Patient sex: M
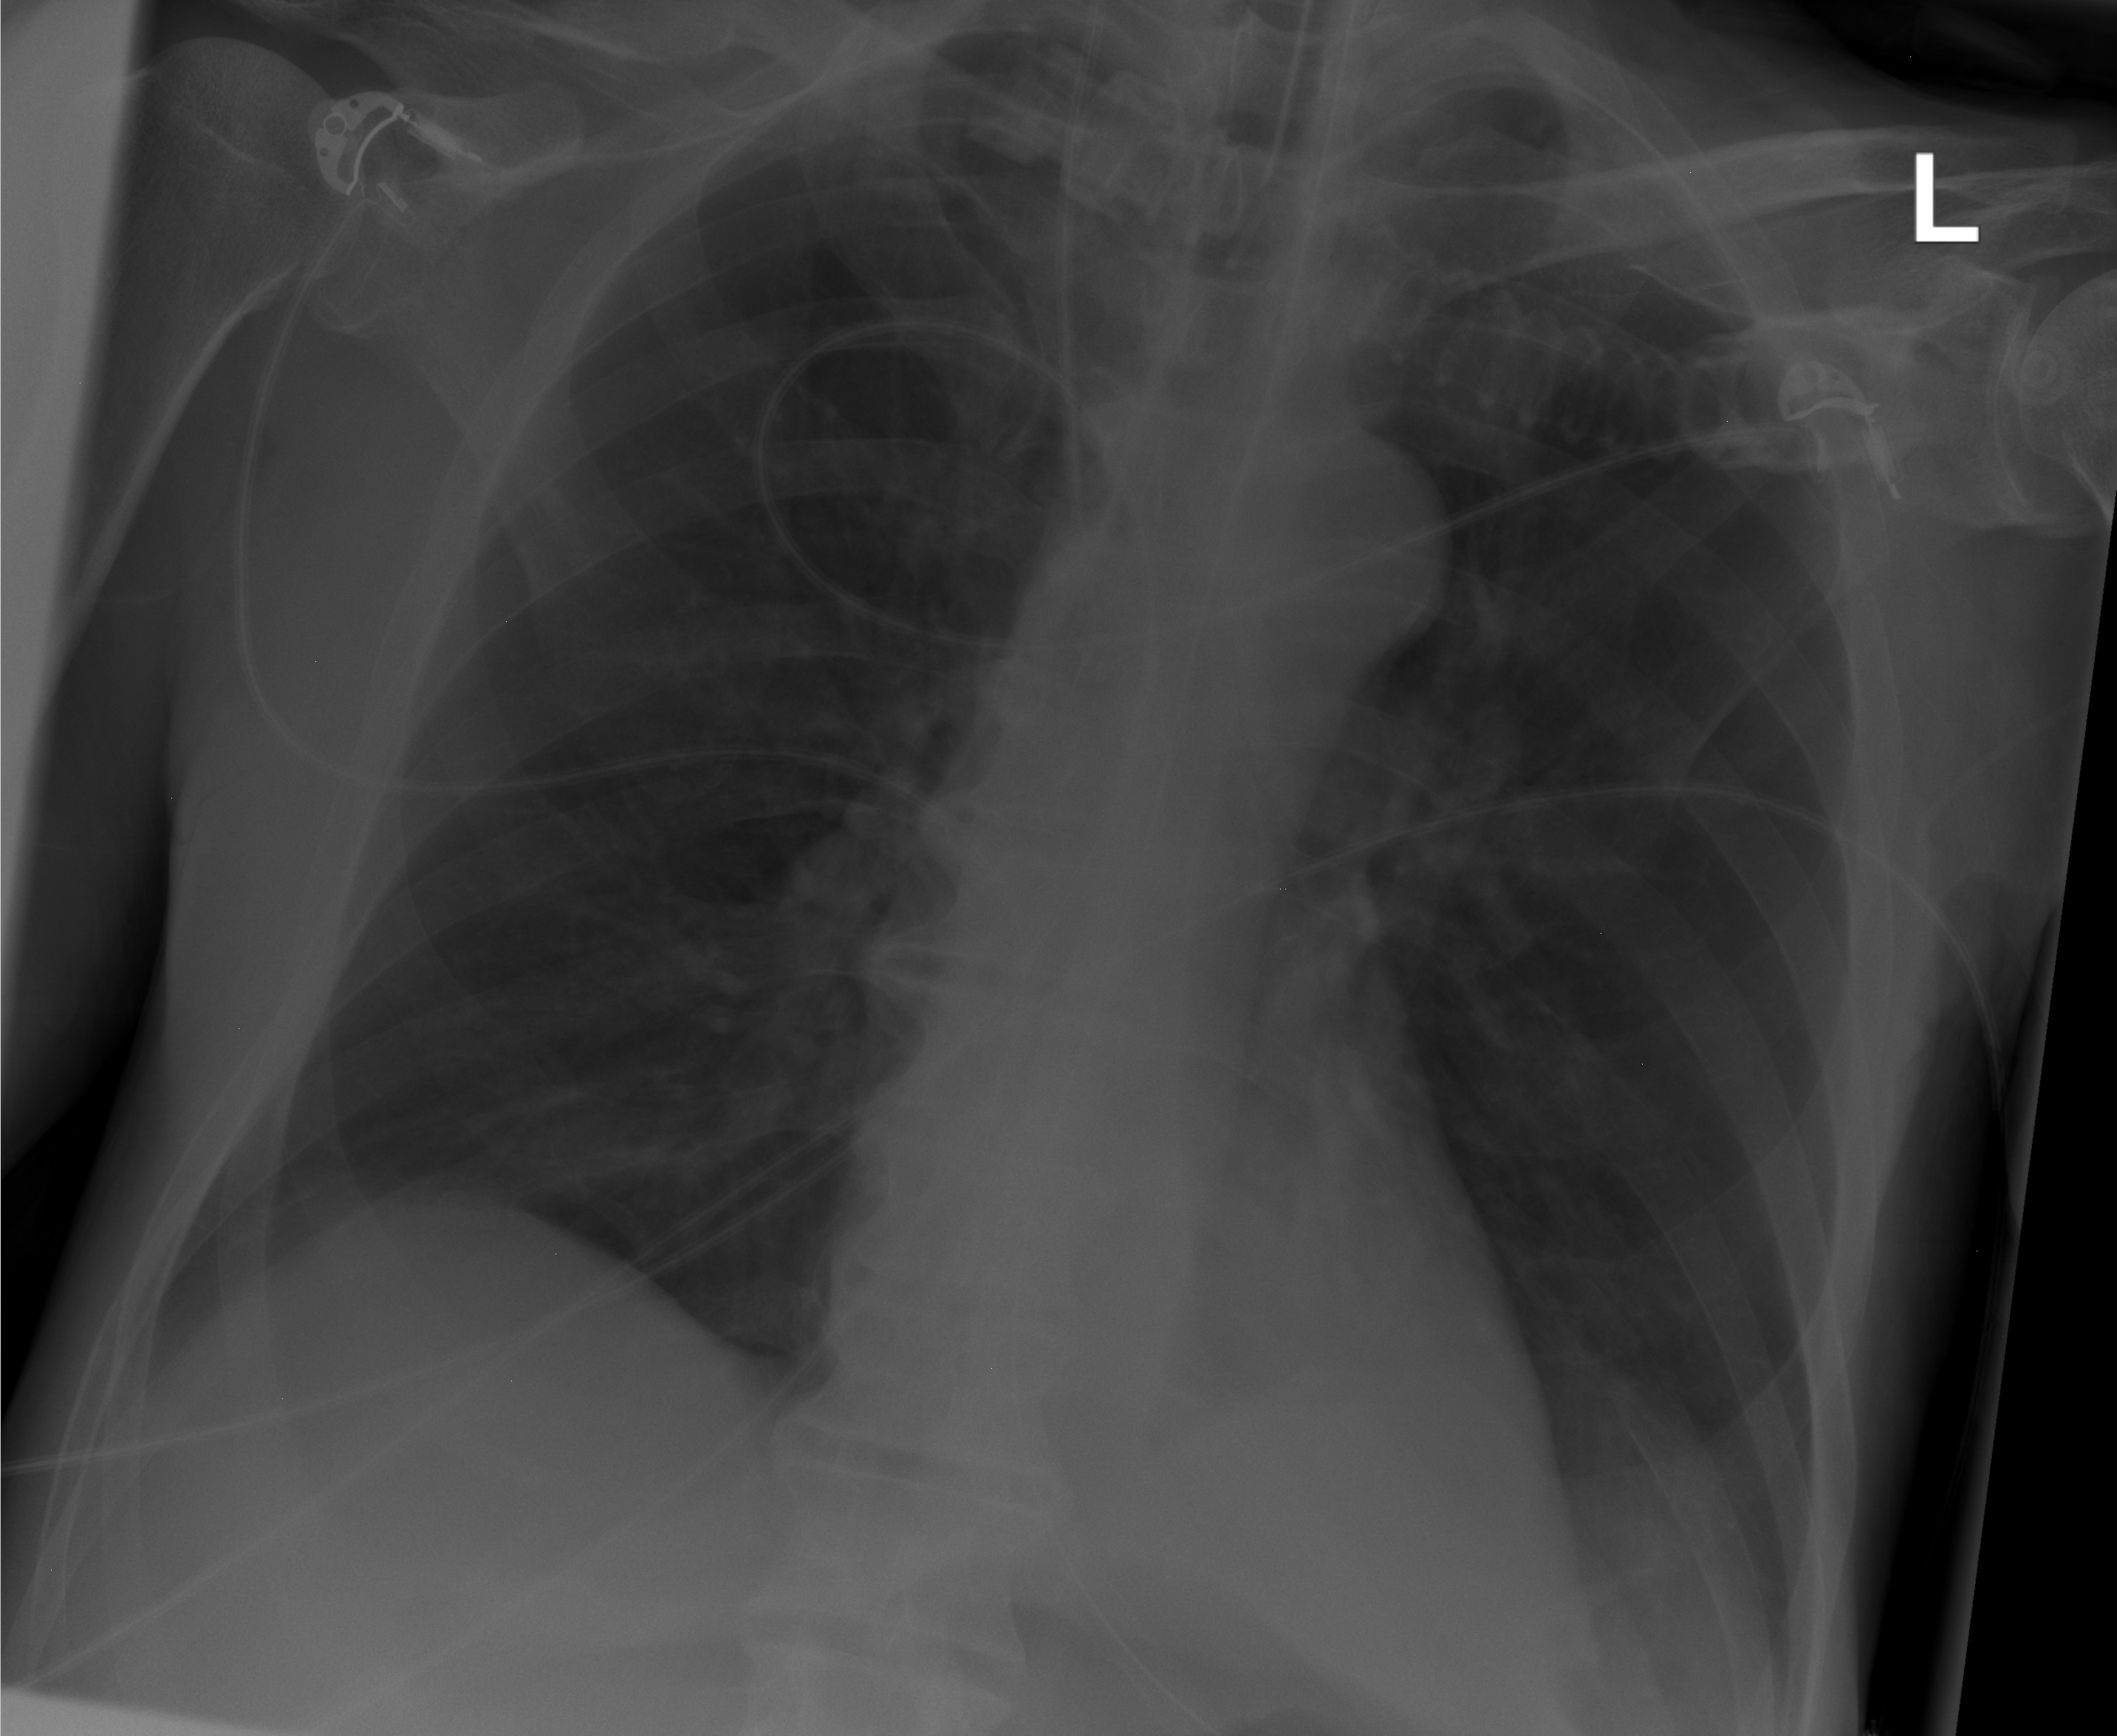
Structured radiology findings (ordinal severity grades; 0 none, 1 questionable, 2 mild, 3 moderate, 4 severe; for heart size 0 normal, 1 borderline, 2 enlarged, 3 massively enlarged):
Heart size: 0
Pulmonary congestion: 0
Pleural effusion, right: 0
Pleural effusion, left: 2
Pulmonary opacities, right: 0
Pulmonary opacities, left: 0
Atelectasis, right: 0
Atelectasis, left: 0